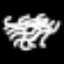
Label: squiggle